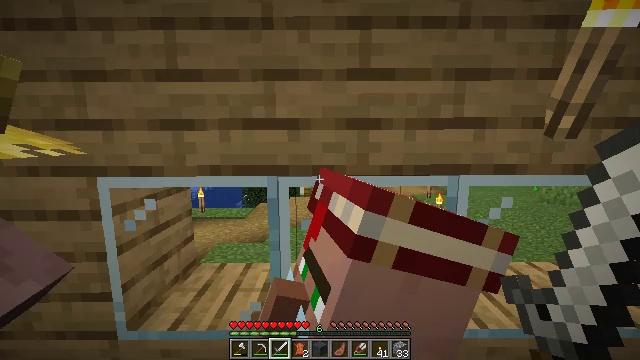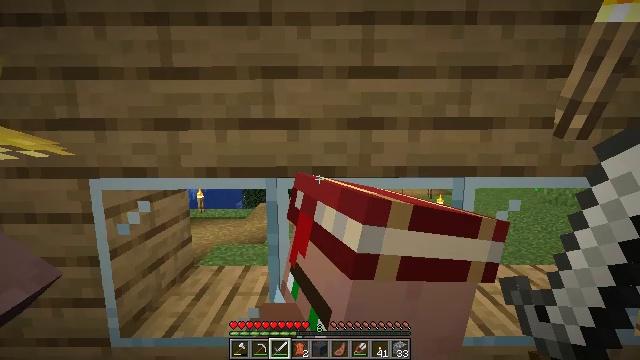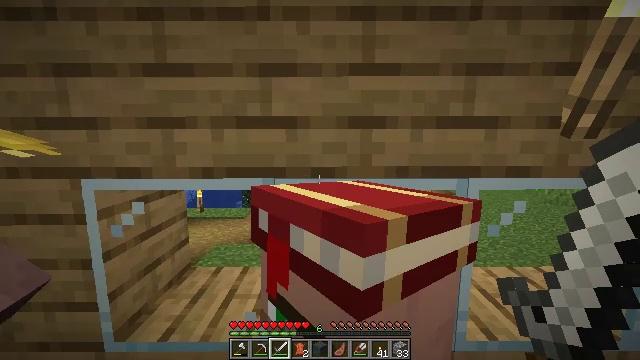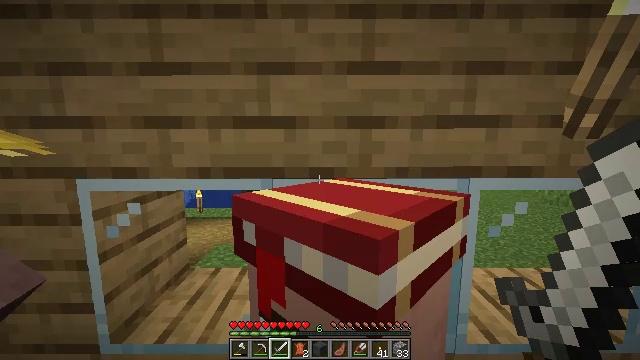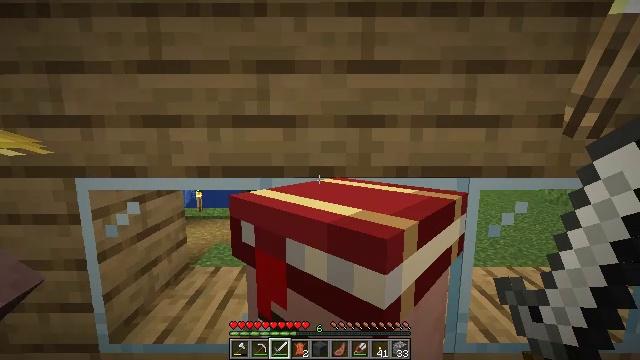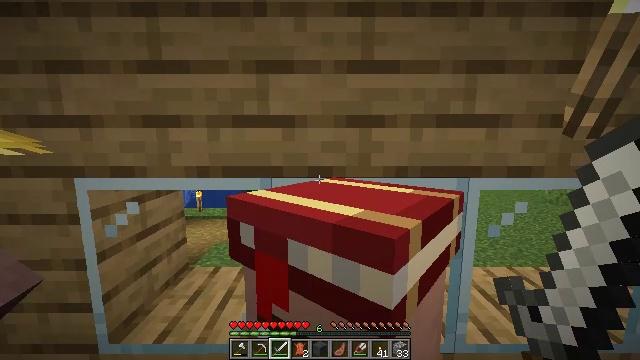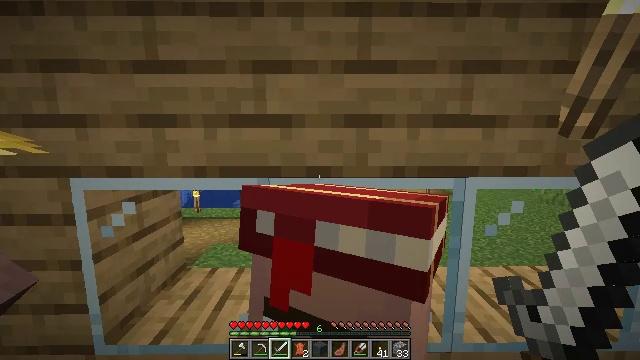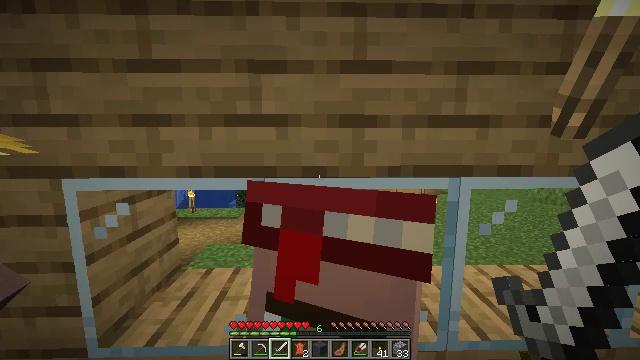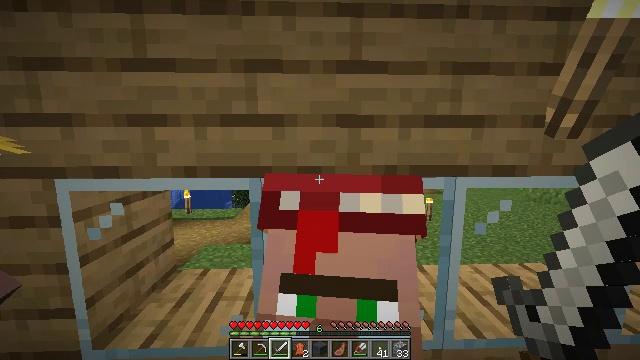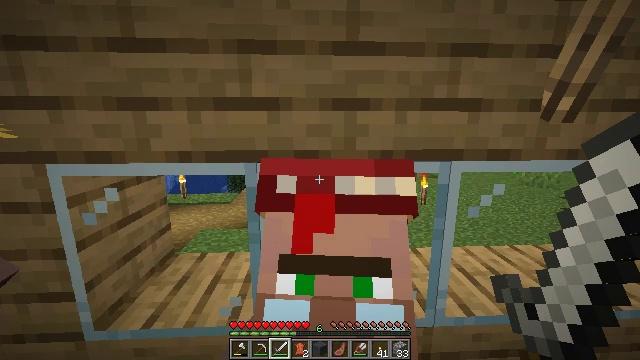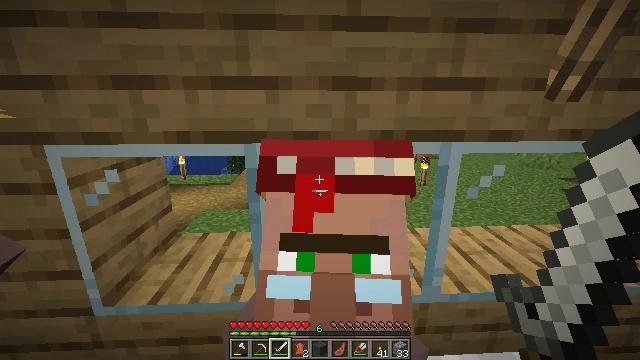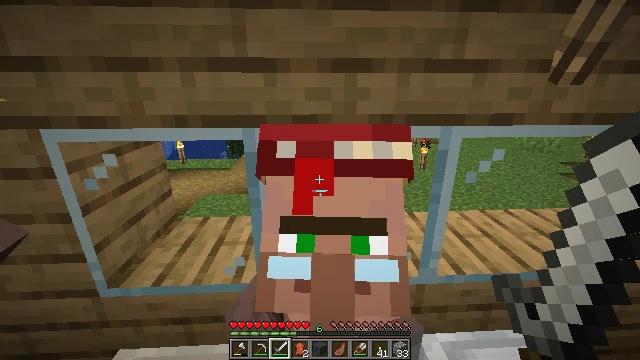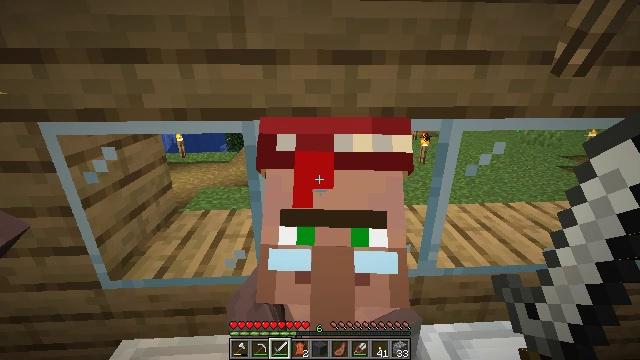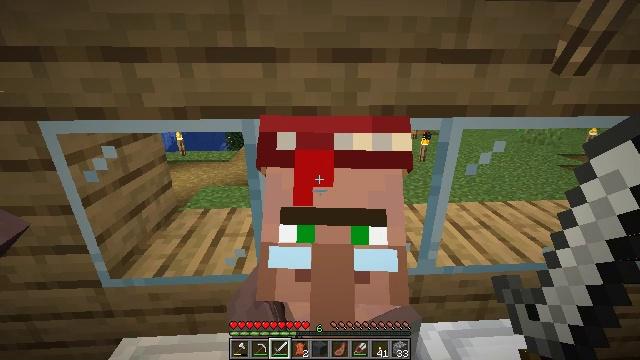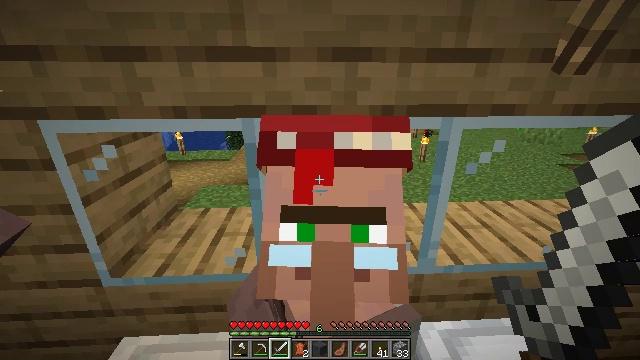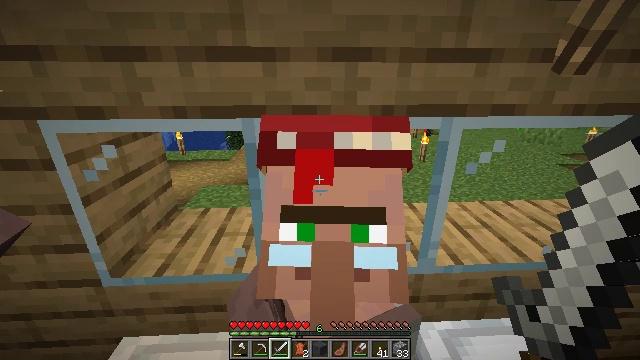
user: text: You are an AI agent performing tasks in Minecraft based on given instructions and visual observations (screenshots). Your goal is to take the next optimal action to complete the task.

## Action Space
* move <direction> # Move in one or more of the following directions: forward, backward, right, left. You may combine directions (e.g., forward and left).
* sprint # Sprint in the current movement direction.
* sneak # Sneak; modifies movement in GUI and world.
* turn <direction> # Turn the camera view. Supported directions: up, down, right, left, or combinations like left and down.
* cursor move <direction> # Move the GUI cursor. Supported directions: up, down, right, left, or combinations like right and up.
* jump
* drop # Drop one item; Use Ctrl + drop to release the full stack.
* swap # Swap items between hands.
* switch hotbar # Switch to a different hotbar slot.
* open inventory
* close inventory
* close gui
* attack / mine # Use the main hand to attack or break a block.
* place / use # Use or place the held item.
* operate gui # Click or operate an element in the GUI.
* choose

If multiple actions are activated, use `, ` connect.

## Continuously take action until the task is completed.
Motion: motion action
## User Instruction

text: Mine beetroots from the garden.
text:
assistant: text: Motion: no_op
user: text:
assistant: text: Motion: no_op
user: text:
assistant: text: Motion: no_op
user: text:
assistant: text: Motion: no_op
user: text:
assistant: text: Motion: no_op
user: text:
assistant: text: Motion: no_op
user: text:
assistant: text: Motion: no_op
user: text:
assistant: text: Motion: no_op
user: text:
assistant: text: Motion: turn down
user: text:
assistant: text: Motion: turn down
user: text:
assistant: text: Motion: turn down
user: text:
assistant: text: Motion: turn down
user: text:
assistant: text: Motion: no_op
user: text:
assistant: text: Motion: no_op
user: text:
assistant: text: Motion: no_op
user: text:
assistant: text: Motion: use / place
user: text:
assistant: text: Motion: use / place
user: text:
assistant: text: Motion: use / place
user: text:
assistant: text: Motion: no_op
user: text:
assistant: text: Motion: no_op
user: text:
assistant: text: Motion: open gui
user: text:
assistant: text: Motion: no_op
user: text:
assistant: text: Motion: no_op
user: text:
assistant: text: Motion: no_op
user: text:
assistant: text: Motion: no_op
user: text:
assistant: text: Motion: no_op
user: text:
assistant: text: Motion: no_op
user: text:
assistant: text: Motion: no_op
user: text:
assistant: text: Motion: no_op
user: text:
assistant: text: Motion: no_op